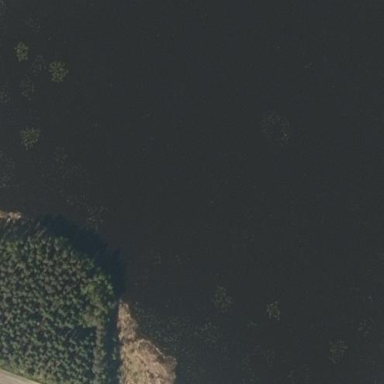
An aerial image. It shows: Lake with natural water.